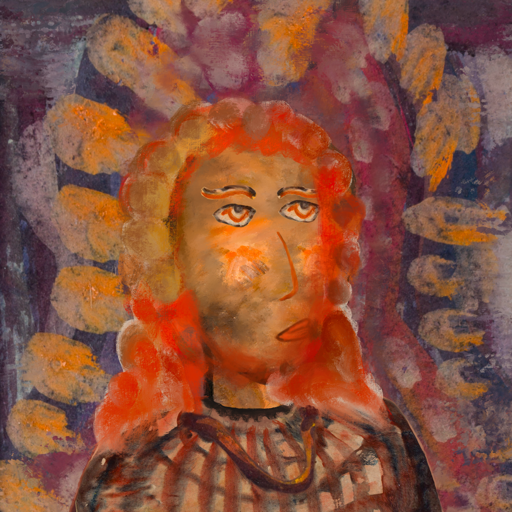
Background: Doll, Head And Neck Side: Gypsy_Queen, Face Side: Experience, Bust: Orphan, Hair Side: Rupkatha, Head Accessory: Blank, Second Necklace: Comrade, Necklace: Blank, Baby: Blank